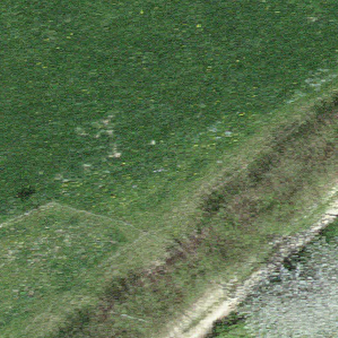
Label: other